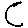
Label: moon